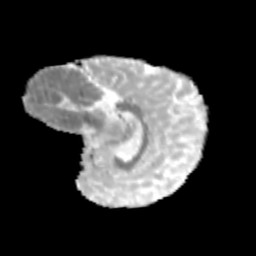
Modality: MD
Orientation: sagittal
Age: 9
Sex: female
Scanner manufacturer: siemens
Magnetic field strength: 3 T
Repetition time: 3.8 s
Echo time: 0.07 s